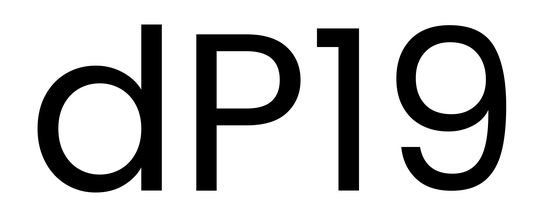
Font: Poppins-Regular